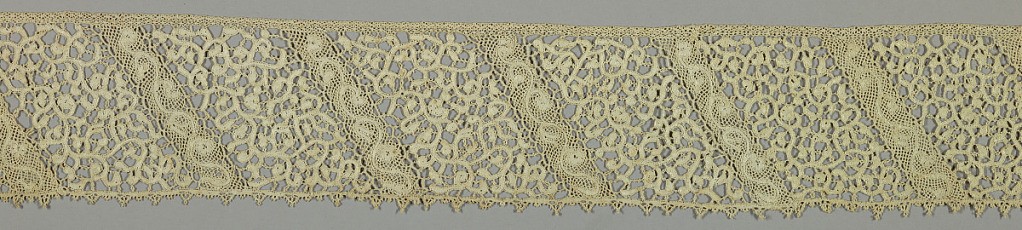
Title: Band
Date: late 17th–early 18th century
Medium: linen Technique: bobbin made continuous tape with bars added
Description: A narrow band diagonally striped with a small floral serpentine alternating with wider bands of intertwining leaves.